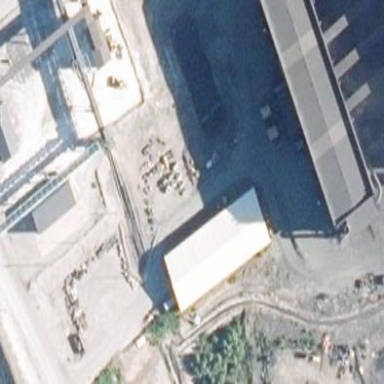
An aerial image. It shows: Industrial building.